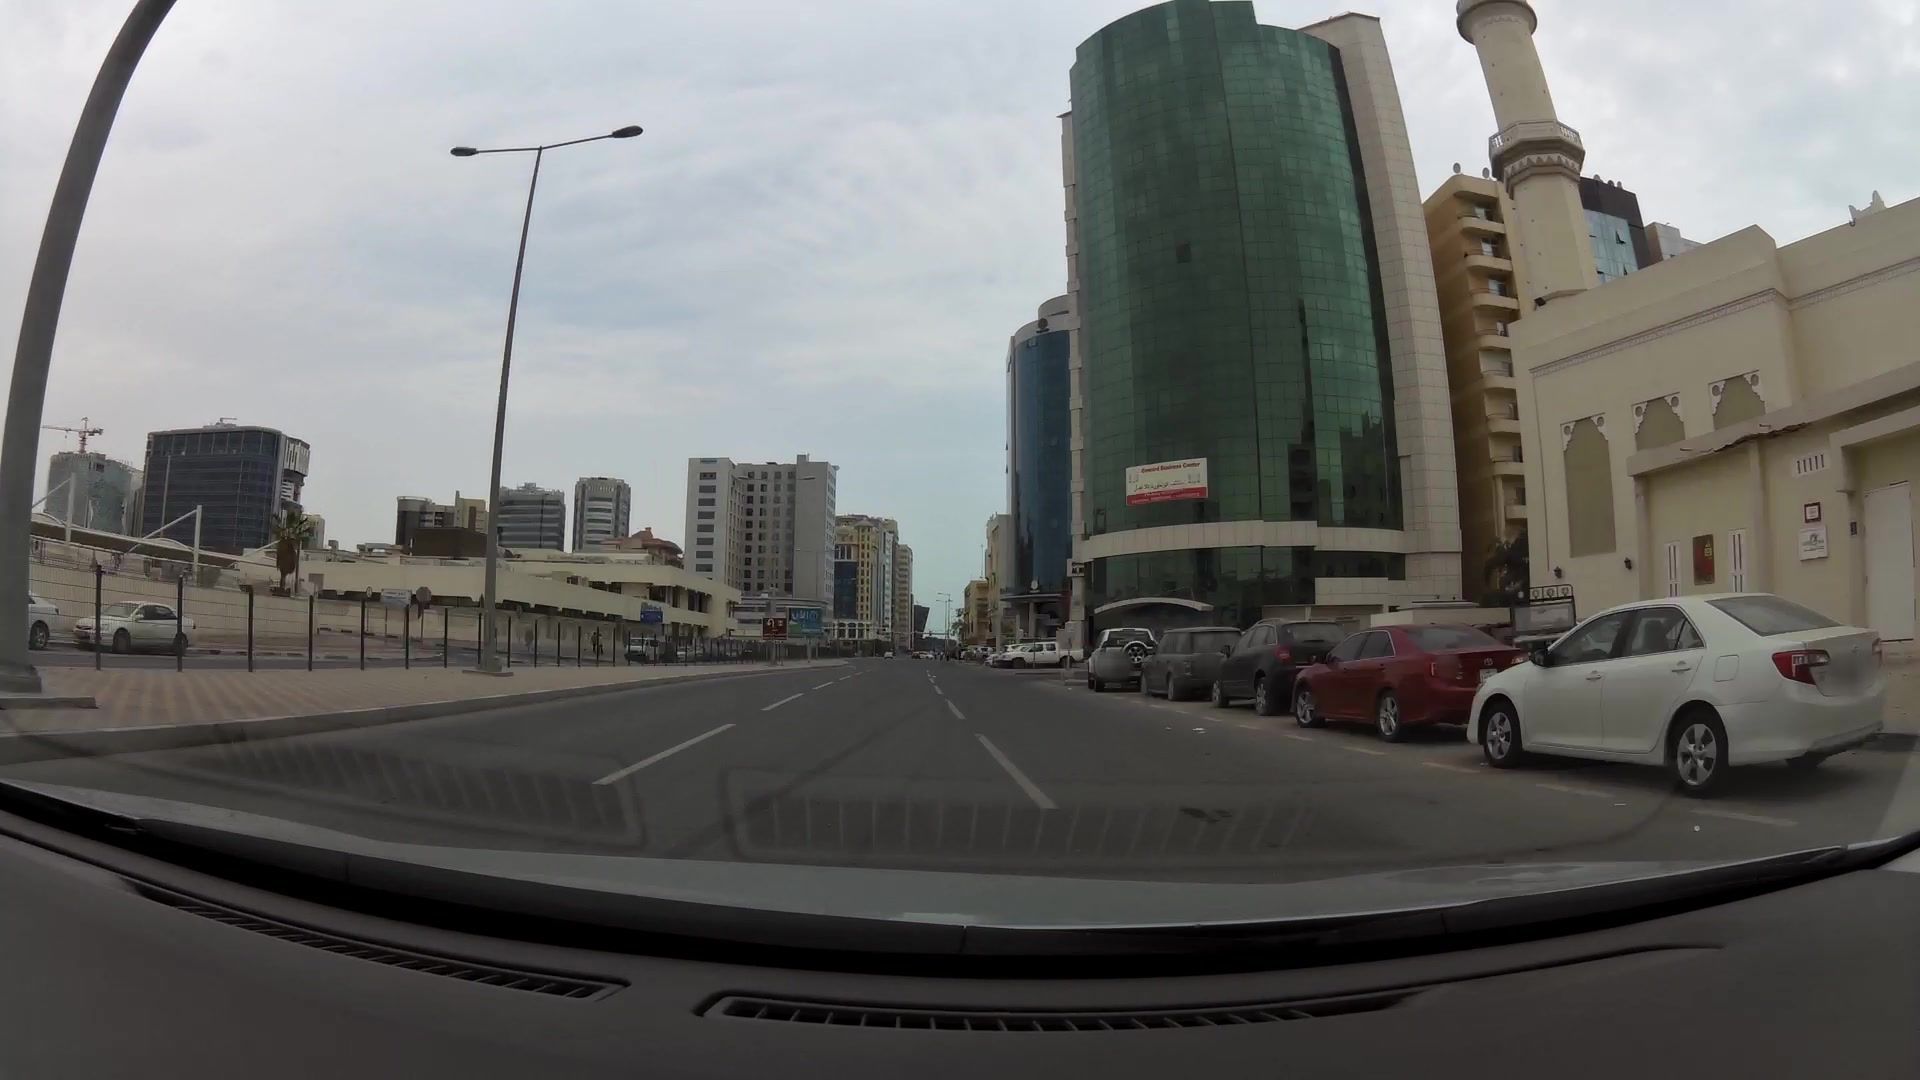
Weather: cloudy
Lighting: day
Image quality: good
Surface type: driving surface
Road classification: primary
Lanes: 2
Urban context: urban centre
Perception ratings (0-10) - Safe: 6.93, Lively: 3.32, Beautiful: 0.26, Boring: 1.62, Depressing: 6.39, Wealthy: 3.39